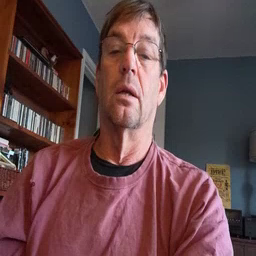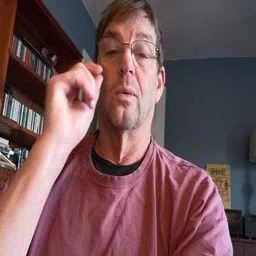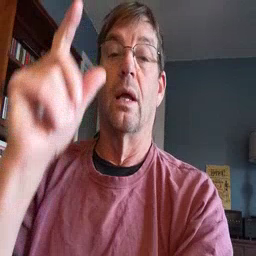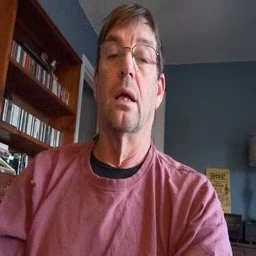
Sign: wake